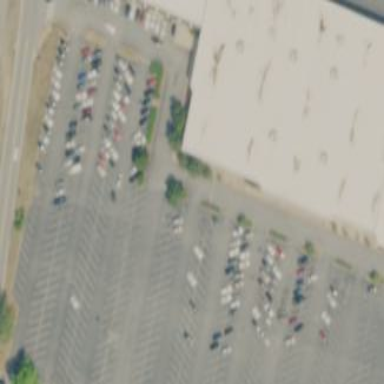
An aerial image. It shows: Department store building.